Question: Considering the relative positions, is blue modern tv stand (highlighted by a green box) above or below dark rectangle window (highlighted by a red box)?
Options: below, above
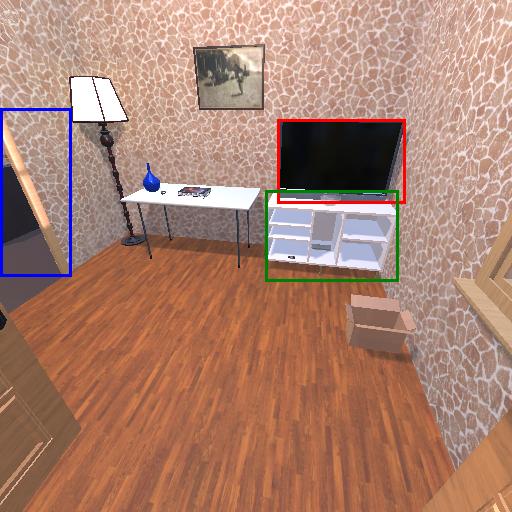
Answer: below